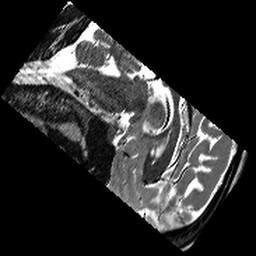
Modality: T2w
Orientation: sagittal